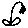
Label: flower